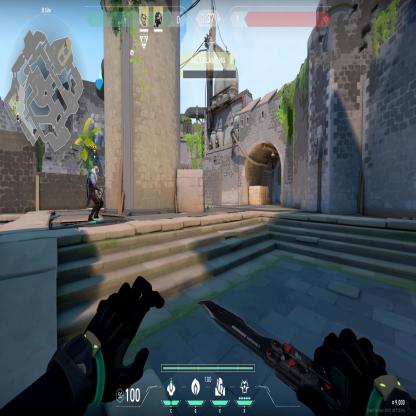
Label: teammate